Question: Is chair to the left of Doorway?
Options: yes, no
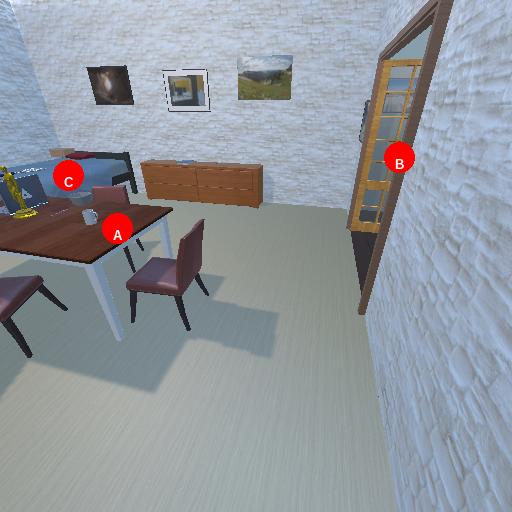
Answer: yes